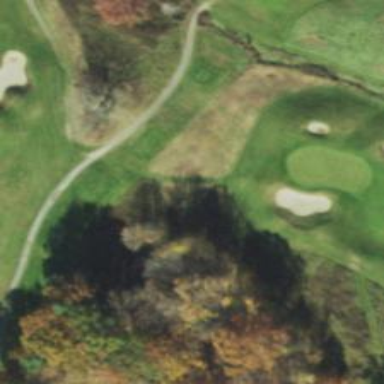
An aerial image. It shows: Rough area in golf course.